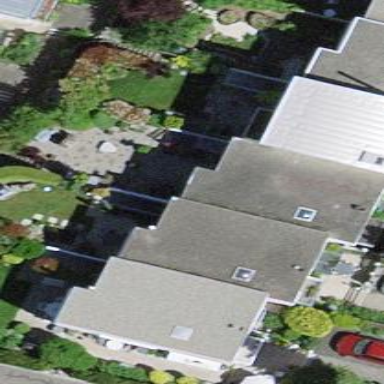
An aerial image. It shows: Flat roof terrace building.